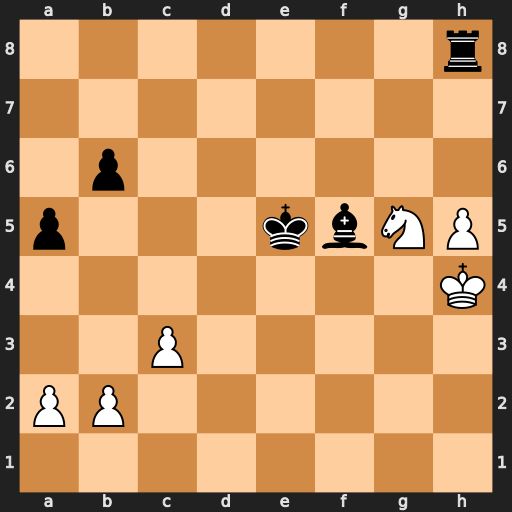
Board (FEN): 7r/8/1p6/p3kbNP/7K/2P5/PP6/8
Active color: w
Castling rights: -
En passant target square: -
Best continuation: Nf7+ Kf6 Nxh8